Field crop: tomato
Growth stage: 1
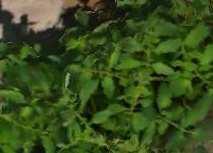
Species: tomato